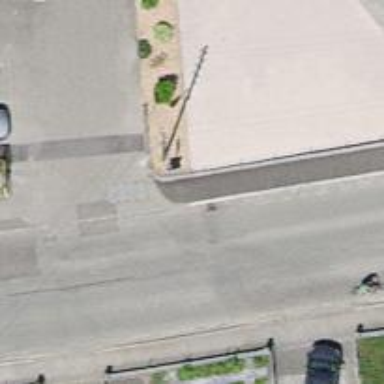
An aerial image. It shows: Bus stop with platform for public transport.